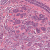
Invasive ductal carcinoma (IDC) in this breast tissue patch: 1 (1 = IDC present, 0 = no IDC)